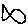
Label: fish